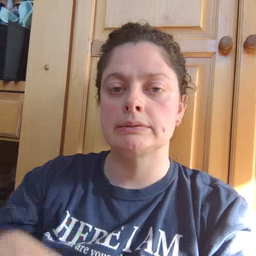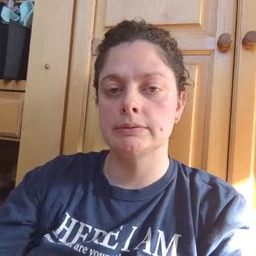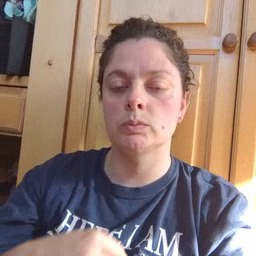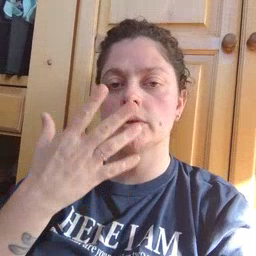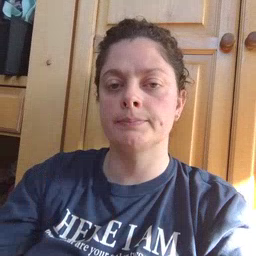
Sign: white